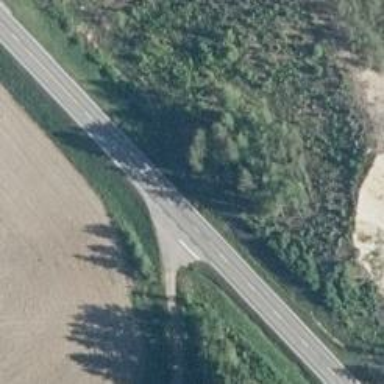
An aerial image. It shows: Stop road.